Current action and preconditions to check: path_clear

Your task: For each precondition in the list above, predict whether it will hold at this action.

Consider the current scene as observed from the mobile robot's camera, and analyze the predicted future states of all dynamic agents (e.g., people, animals, vehicles, or any moving entities) within the NEXT SECOND.

IMPORTANT: Only answer "very likely" if you are absolutely certain—based on strong, clear evidence—that a dynamic agent will violate the precondition in the predicted future state. Do NOT answer "very likely" for unlikely, ambiguous, or low-probability risks.

Ask yourself for each precondition: Is there a high probability, with clear and convincing evidence, that the predicted future states of any dynamic agent will interfere with the predicted future state of the currently executing action within the NEXT SECOND, causing that precondition to fail?

Assess the risk level based on these predictions. Use "likely" or "very likely" if motions create a clear risk of interference.

Use "neutral" or "improbable" if agents are nearby but their predicted paths are clearly diverging or non-conflicting.

Failure Risk Categories: "very improbable", "improbable", "neutral", "likely", "very likely"

Answer Format: Output ONLY the probability_of_failure value from these categories: "very improbable", "improbable", "neutral", "likely", "very likely"

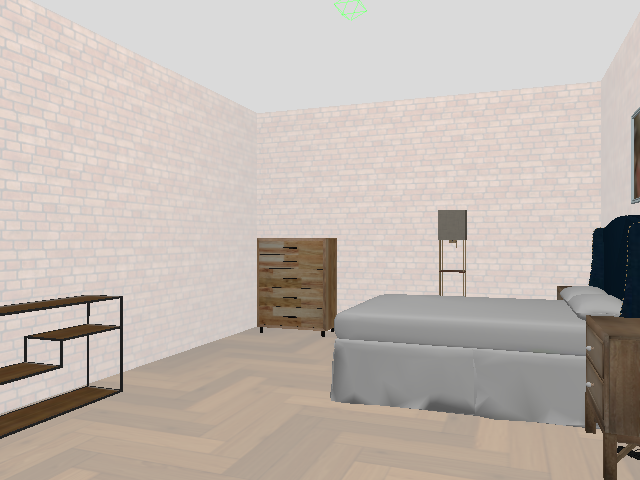

Answer: very improbable